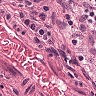
Metastatic tissue present: no